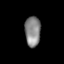
Tissue: lung
Cell type: Endothelial cells
Senescence score: 0.5535
Nuclear area (px): 466
Mean DAPI intensity: 133.051